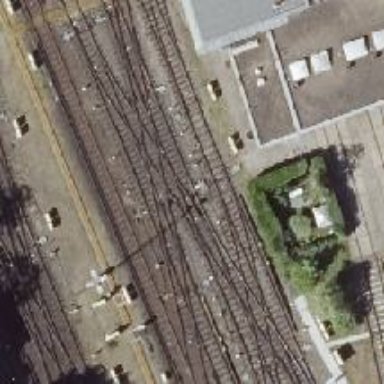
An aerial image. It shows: Yard with electrified top rail.